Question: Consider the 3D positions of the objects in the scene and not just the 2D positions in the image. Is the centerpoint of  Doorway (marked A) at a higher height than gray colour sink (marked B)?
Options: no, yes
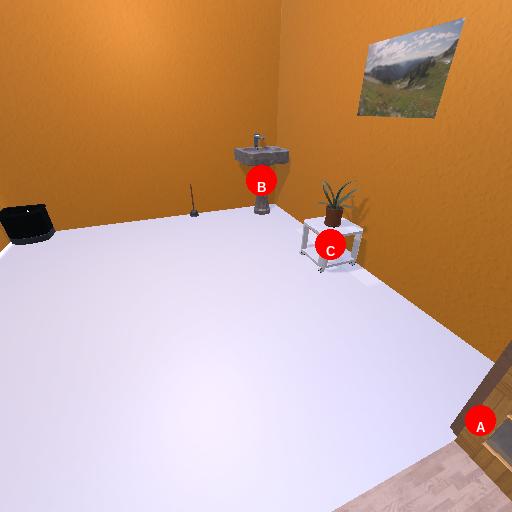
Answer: no